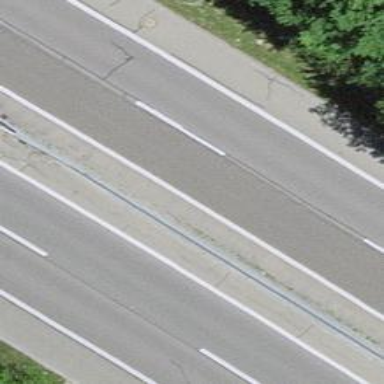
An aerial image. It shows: Asphalt motorway.